Aerial crown-view tile of a tropical tree (Barro Colorado Island, Panama), acquired 20250818:
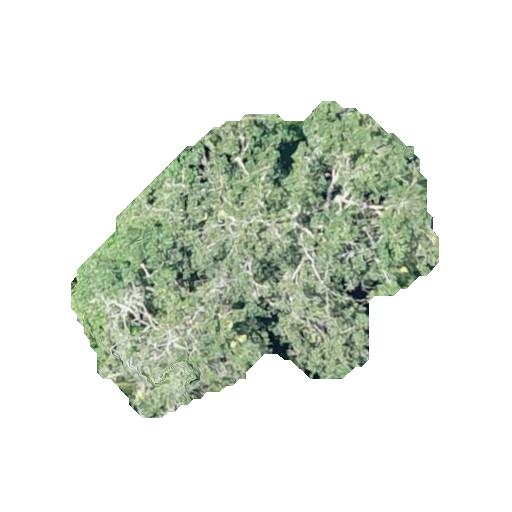
Species: Pachira sessilis
GBIF accepted scientific name: Pachira sessilis
Crown area: 107.955 m²